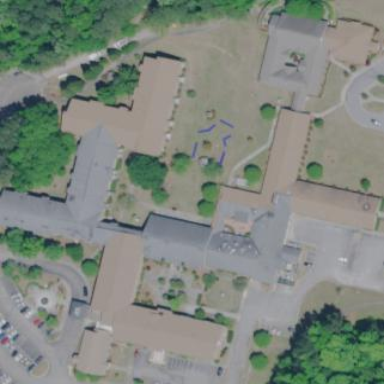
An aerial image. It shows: Nursing home building.